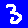
Digit: 3